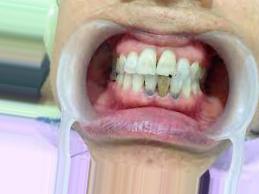
Condition: Tooth Discoloration